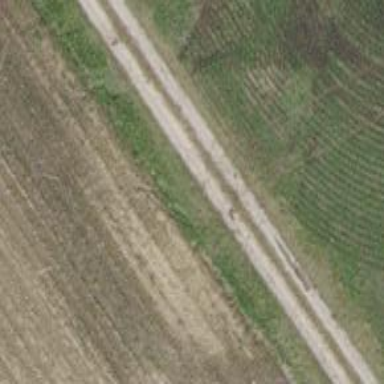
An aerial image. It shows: Gravel track with grade2 tracktype.